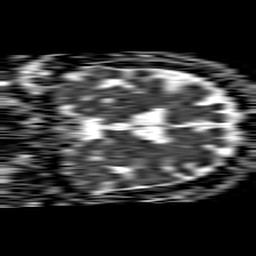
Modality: ADC
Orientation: coronal
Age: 75
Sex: female
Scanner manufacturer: philips
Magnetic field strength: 1.5 T
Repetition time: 4.6 s
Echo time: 0.08517 s